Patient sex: F
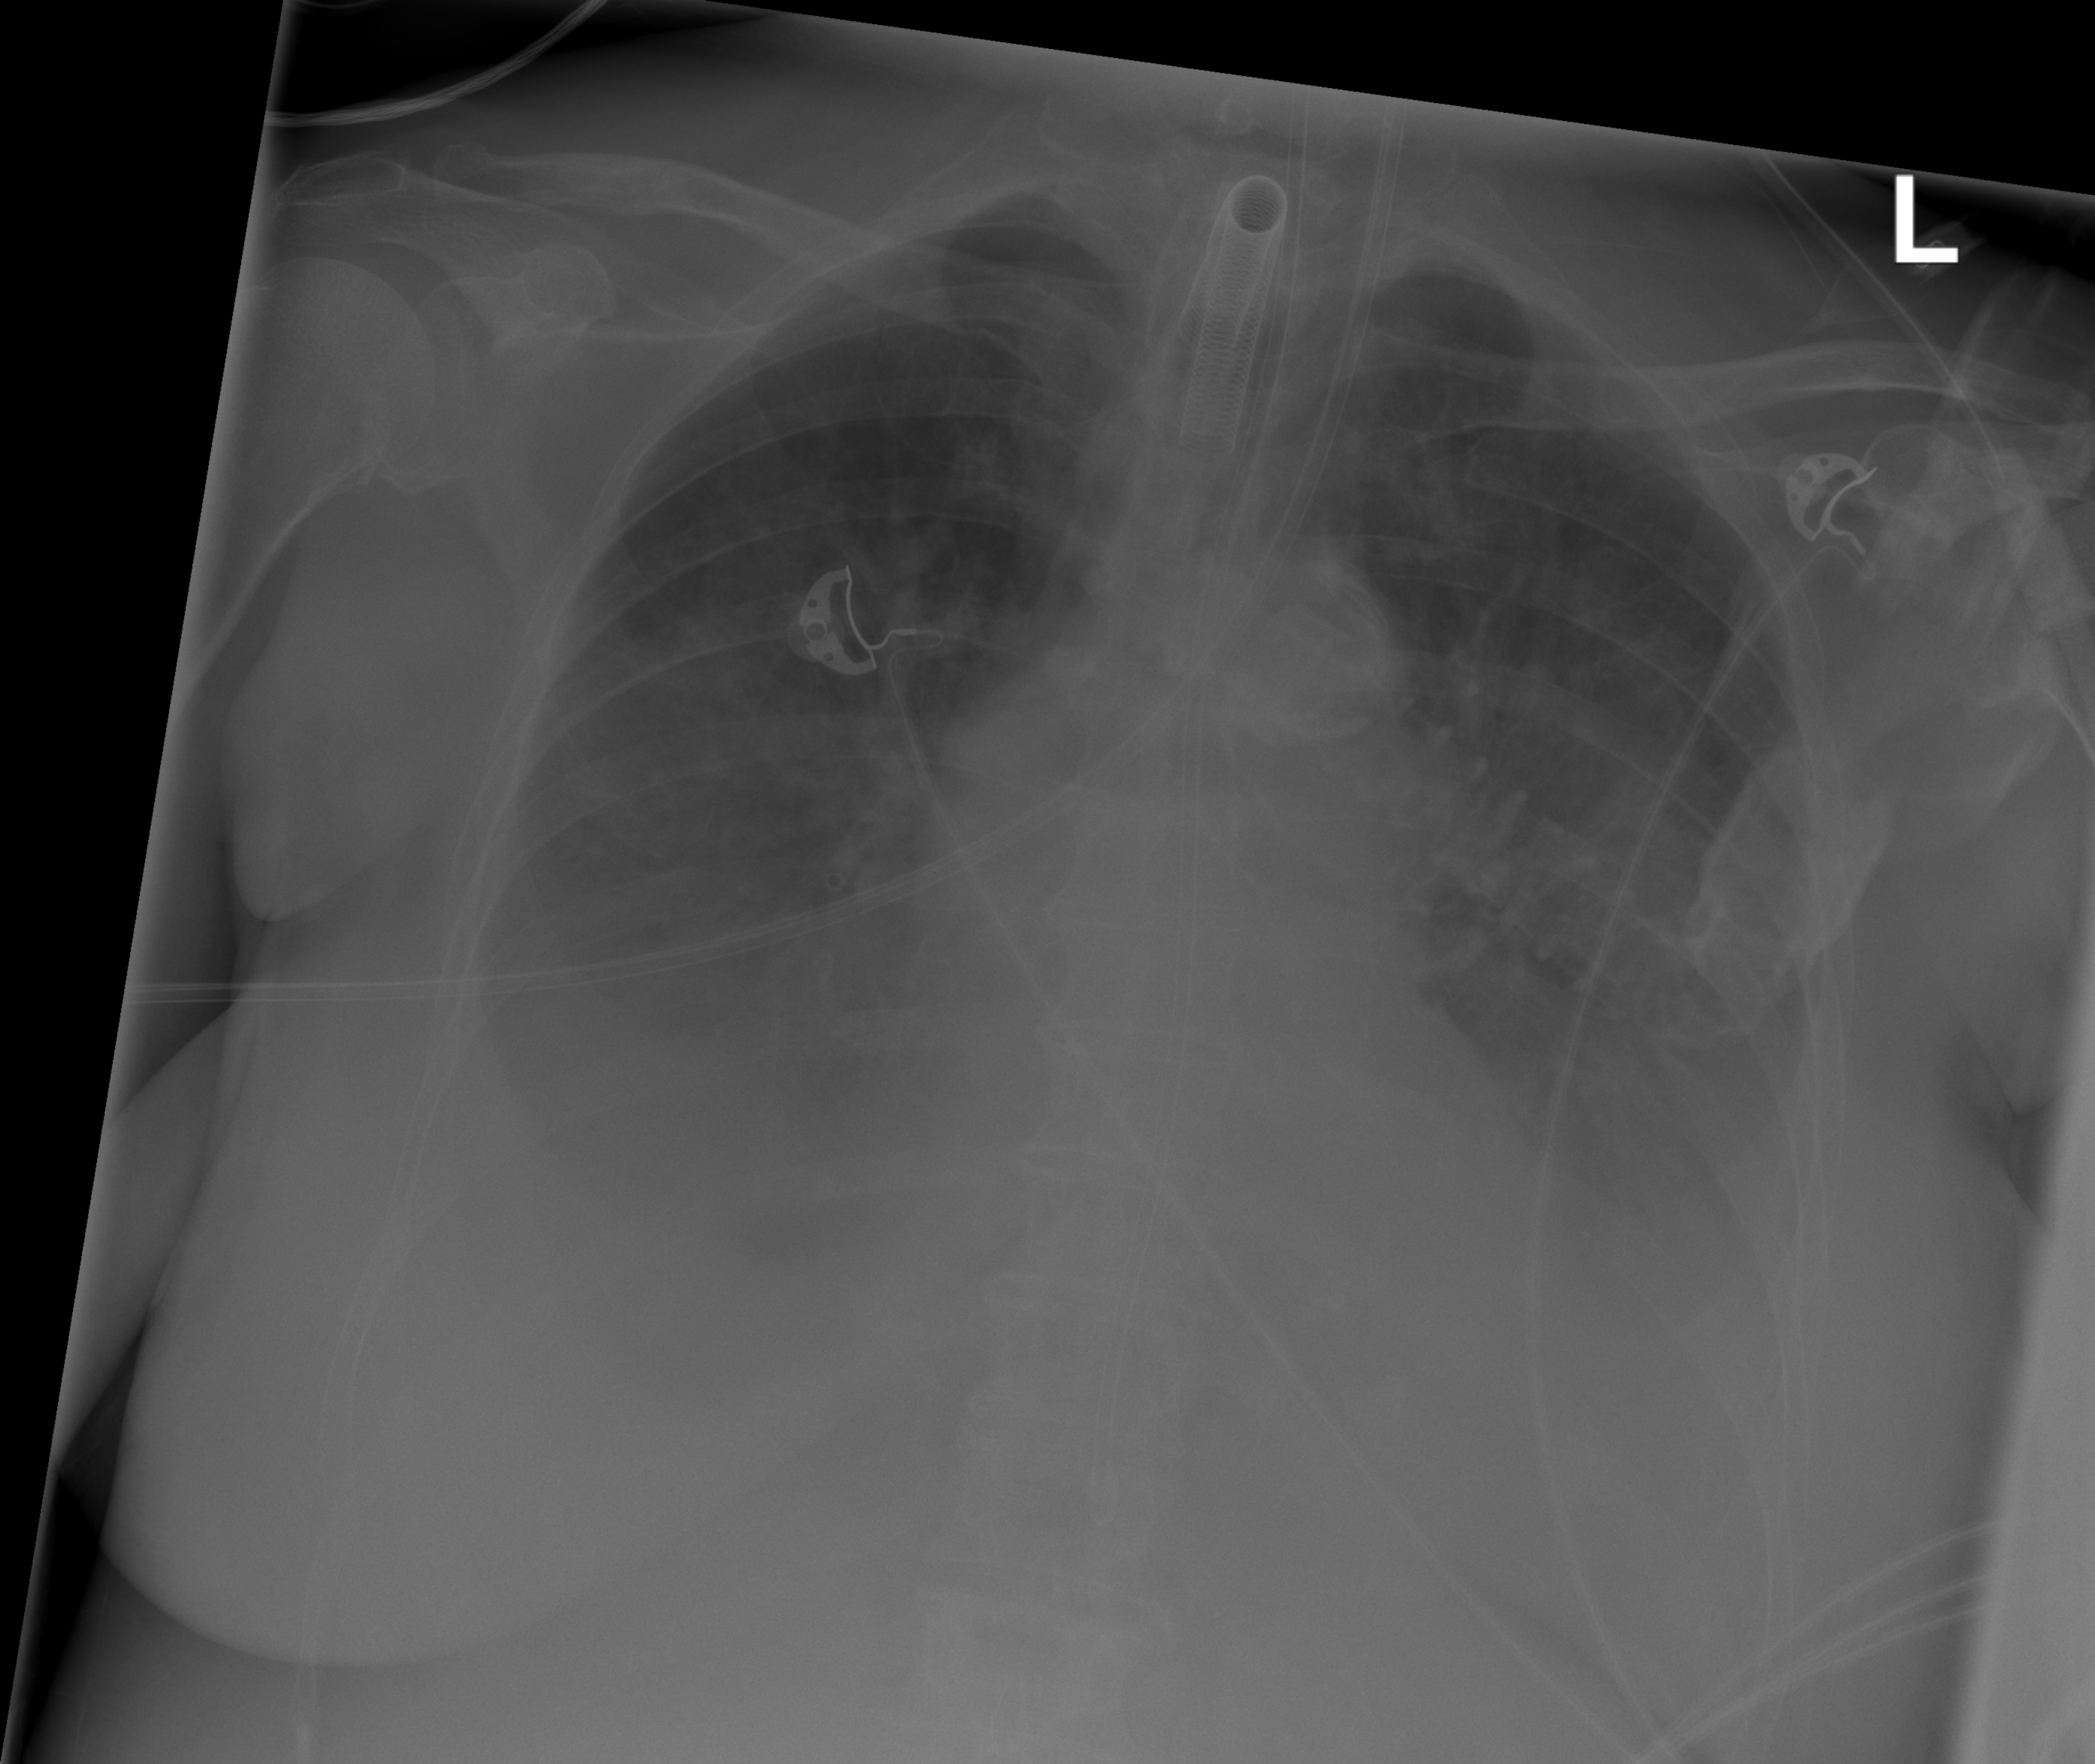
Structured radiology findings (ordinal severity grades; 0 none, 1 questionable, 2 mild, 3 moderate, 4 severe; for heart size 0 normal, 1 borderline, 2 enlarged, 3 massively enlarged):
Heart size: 2
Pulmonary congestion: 1
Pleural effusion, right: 3
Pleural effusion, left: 3
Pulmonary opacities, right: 0
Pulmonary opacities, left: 0
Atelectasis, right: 2
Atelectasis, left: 2